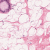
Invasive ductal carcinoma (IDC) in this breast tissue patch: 0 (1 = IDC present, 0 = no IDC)